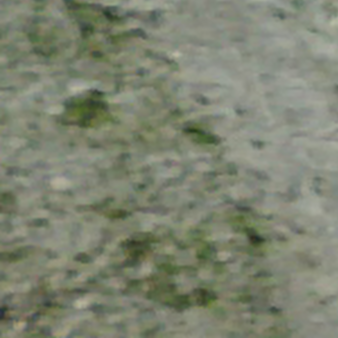
Label: other